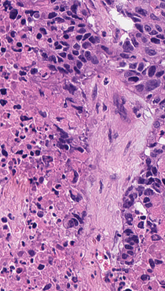
Tumor epithelial tissue: yes
Tumor-associated stroma tissue: yes
Normal tissue: no